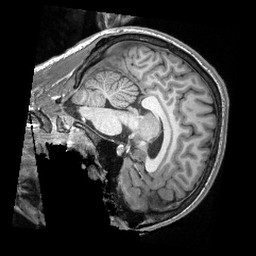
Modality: T1w
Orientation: sagittal
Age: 22
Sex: male